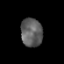
Tissue: prostate
Cell type: T cells
Senescence score: 0.3
Nuclear area (px): 604
Mean DAPI intensity: 94.839